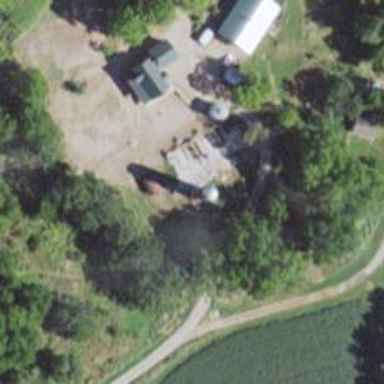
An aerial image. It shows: Silo.